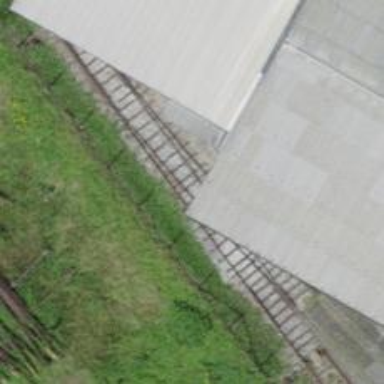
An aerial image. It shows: Railway yard with one track.